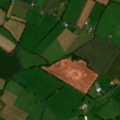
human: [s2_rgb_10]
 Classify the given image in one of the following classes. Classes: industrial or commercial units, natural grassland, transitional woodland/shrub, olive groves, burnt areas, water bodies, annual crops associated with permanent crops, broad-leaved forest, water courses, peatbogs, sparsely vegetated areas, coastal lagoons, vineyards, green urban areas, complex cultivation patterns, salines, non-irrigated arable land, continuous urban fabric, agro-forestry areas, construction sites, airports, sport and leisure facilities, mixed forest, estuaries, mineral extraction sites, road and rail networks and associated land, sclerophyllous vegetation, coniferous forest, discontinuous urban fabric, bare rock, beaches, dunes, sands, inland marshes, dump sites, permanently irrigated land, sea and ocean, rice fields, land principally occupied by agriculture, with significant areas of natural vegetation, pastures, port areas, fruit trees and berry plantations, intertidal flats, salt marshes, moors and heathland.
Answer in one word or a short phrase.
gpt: non-irrigated arable land, pastures